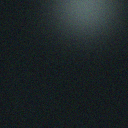
Screen state: off